Question: I am attempting to implement uploadify on a site.
It says the files are uploaded but when I look in the upload folder nothing is there.
I have read other post similar to this without luck.
I did read <URL> to another question:
> I had similar problems on a Linux machine. It turned out that the PHP configuration on my server was the cuplrit. PHP was running in SAFE MODE. As I had uploaded the Uploadify scripts via FTP, so script files were stored in the file system with my FTP user details. Since PHP's temp folder was owned by the server root, I had a UID mismatch, i.e. the temporary upload file was attributed to root while the upload script that tried to move it was owned by the FTP user. That fragged it.To resolve this I changed the ownership of the uploadify php script to root and from there on it worked.
I know little about server side coding as I am more a front end person. How do I change permissions? I am using 1&1 Hosting.
Here is a screenshot of the files on the server in FileZilla:

I tried to upload a ZIP file and it said the upload was successful but did not upload. However, I wonder if there is an error with my script because I should not have been allowed to upload a ZIP File because of this line in the PHP Script:
'''
// Validate the file type
$fileTypes = array('jpg','jpeg','gif','png'); // File extensions
'''
Shouldn't the script reject the zip file?
Below is my code I am using in case there is an error with the scripts and not my server:
'''
$(function() {
$('#file_upload').uploadify({
'swf' : 'uploadify.swf',
'uploader' : 'uploadify.php',
'onUploadSuccess' : function(file, data, response) {
alert('The file ' + file.name + ' was successfully uploaded with a response of ' + response + ':' + data);
}
});
});
'''
'''
<?php
$targetFolder = '/uploads/'; // Relative to the root
$verifyToken = md5('unique_salt' . $_POST['timestamp']);
if (!empty($_FILES) && $_POST['token'] == $verifyToken) {
$tempFile = $_FILES['Filedata']['tmp_name'];
$targetPath = $_SERVER['DOCUMENT_ROOT'] . $targetFolder;
$targetFile = rtrim($targetPath,'/') . '/' . $_FILES['Filedata']['name'];
// Validate the file type
$fileTypes = array('jpg','jpeg','gif','png'); // File extensions
$fileParts = pathinfo($_FILES['Filedata']['name']);
if (in_array($fileParts['extension'],$fileTypes)) {
move_uploaded_file($tempFile,$targetFile);
echo '1';
} else {
echo 'Invalid file type.';
}
}
?>
'''
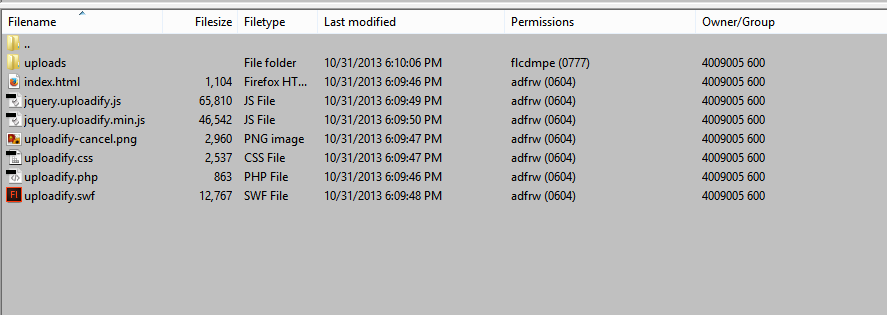
Answer: It looks as though the token verification code is the problem. If you remove that functionality, the upload should go through :)
Can you remove that 'if()' comparison by commenting it out?
'if (!empty($_FILES) && $_POST['token'] == $verifyToken) {' line changes to:
'if (!empty($_FILES) /* && $_POST['token'] == $verifyToken */) {'